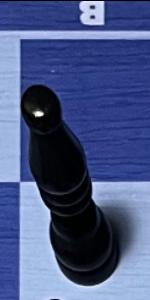
Label: Bishop_Black